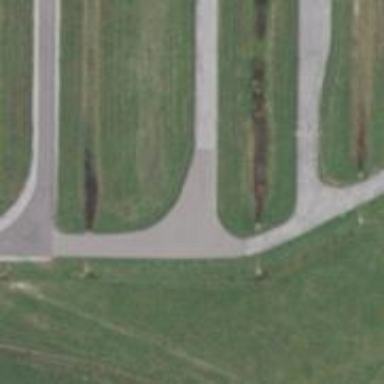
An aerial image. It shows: Asphalt raceway.